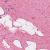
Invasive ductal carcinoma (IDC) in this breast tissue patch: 0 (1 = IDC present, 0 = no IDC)